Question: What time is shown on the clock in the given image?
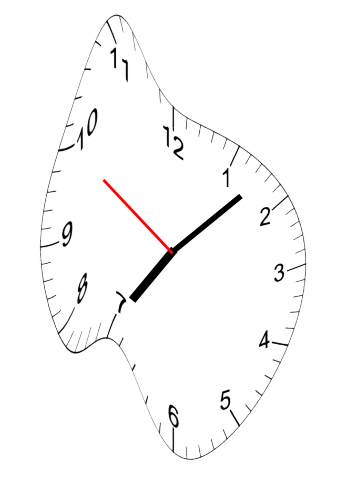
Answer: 07:07:50